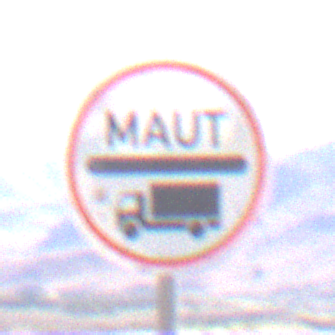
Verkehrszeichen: Mautpflicht
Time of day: MorningAfternoon
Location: Outdoor (Nature)
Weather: Clear
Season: NotSpecified
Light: Natural